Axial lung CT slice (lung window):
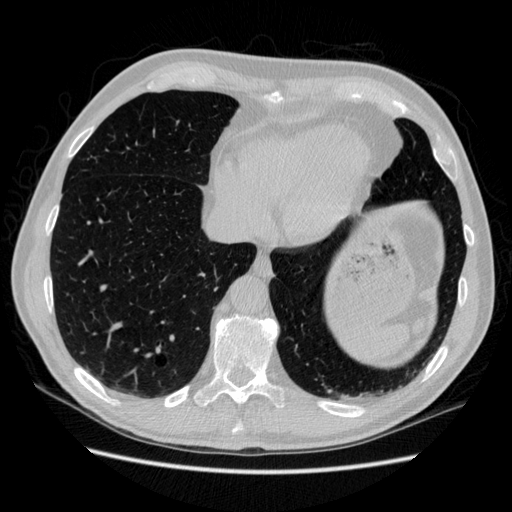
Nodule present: no